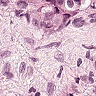
Metastatic tissue present: yes